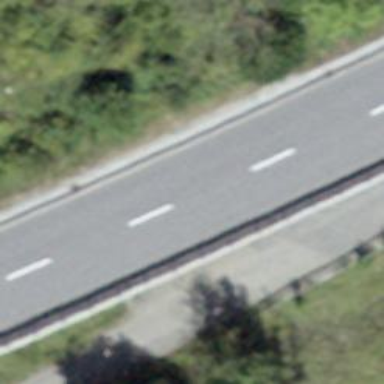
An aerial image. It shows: Asphalt road classified as primary highway.